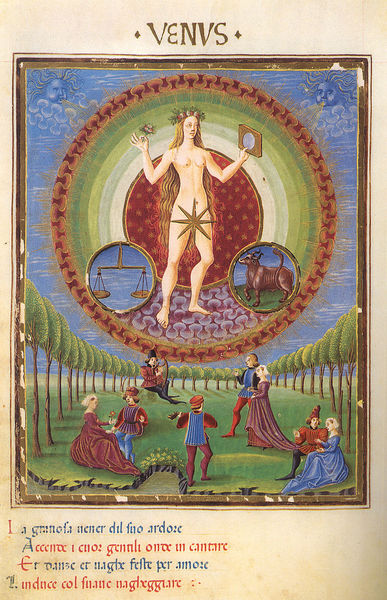
Titel: De Sphaera
Institution: Modena, Bibl. Estense
Schlagwörter: blau, himmel, nackt, wolken, bäume, frauen, grün, menschen, frau, männer, rot, tier, wiese, spiegel, sonne, gold, haare, wald, kreis, rund, schrift, liebe, allee, kuh, rind, waage, buch, stern, sternbild, seite, illustration, text, kreise, allegorie, mythologie, buchdruck, buchseite, liebende, mittelalter, hain, venus, laute, lautenspieler, symbolik, bock, stier, sternzeichen, ziege, symbole, geburt, latein, lateinisch, buchmalerei, tierkreiszeichen, icon, wortbild, horoskop, buchmalerie, ikon, zensur, schrift bild, granola, wernzeichen, sterzeichen, tres belle heur